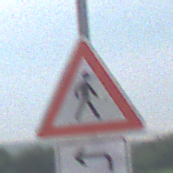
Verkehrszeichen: FussgaengerLinks
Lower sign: RichtungsangabeDurchPfeile2
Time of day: SunriseSunset
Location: Outdoor (Nature)
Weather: PartlyCloudy
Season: NotSpecified
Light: Natural